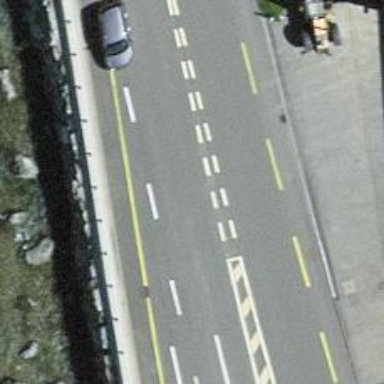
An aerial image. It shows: Secondary road with asphalt surface and dedicated cycle lane.